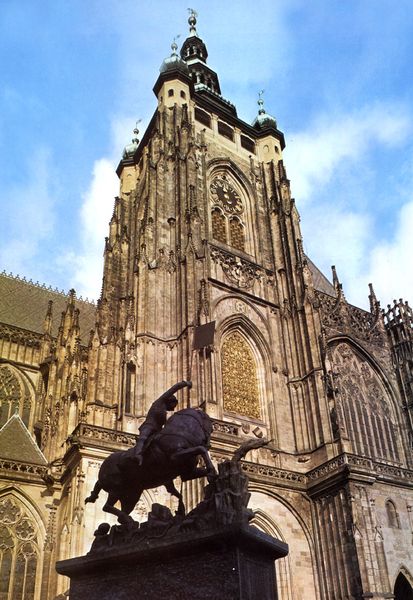
Titel: Südturm des Prager Veitsdoms
Künstler: Peter Parler
Standort: Prag, Veitsdom (EU - Tschechische Republik)
Schlagwörter: blau, himmel, mann, schatten, weiß, wolken, kirchturm, fenster, laterne, dach, gebäude, stein, kirche, sonne, gold, gotik, pferd, reiter, turm, skulptur, statue, bogen, uhr, zinnen, bögen, türme, denkmal, kathedrale, gotisch, spitzbogen, standbild, kirchturmuhr, turmuhr, fiale, uht